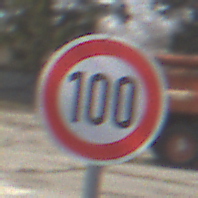
Verkehrszeichen: Geschwindigkeit100
Umgebung: Outdoor, Suburban
Tageszeit: Midday
Wetter: PartlyCloudy
Licht: Natural
Jahreszeit: NotSpecified
Kontrast: HighContrast